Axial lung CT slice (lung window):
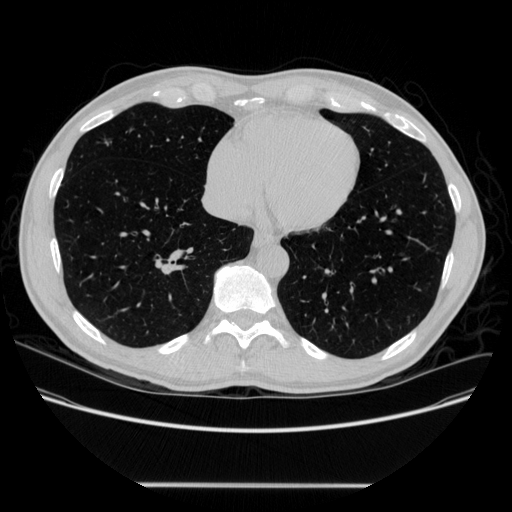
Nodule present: no